Question: I don't want to add another username and ID to the world, so I really want to integrate openId into my web site. However, I am confused about it. I looked at various blogs about it, and they all point to DotNetOpenAuth. I plugged that in, but didn't get quite what I expected.
What I see is something like this (from Scott Hanselman's blog)

What I expected to see was the same sort of log on experience I have here at stackoverflow.com
I am obviously confused on what OpenID is. Can someone help clarify for me? Even better, can someone point out what I need to do to get that stackoverflow.com experience.
Thanks.
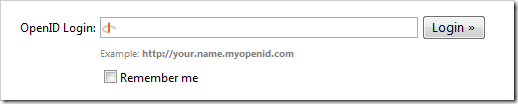
Answer: Think of Open ID as the concept of taking a providers word that I am 'Joe'. There are many different providers you can use. Facebook, Twitter, Stackexchange, Google, Yahoo, and more. The UI you have is just using the OpenID provider. If you want a better UI, check out <URL>
The UI SO uses (and the two linked above) is really just eye candy. Conceptually they build a URL that your user will be sent to. Some require the username in the URL, others do not. If you are going to roll your own solution, you will need to know what every provider needs. If you use a prebuilt one, just go with it. :)
I did a <URL>' takes the URL the provider needs, and redirects the user there. You will get this URL from one of those controls. If I remember correctly, it handles everything for you. All you do it tell it where to POST the form to.
Once you get a response back (the other 'LogOn' method), you can process it. 'response.ClaimedIdentifier' is basically the users ID. It will be different for each user. If I log in using Google, AND Facebook, it will be different for both even though I am the same person. If you want your users to be able to log in with more than one, you will need to allow them to assosiate the logins, and code accordingly.